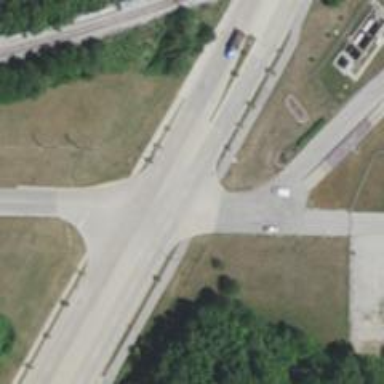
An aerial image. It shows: Unmarked crossing on cycleway.